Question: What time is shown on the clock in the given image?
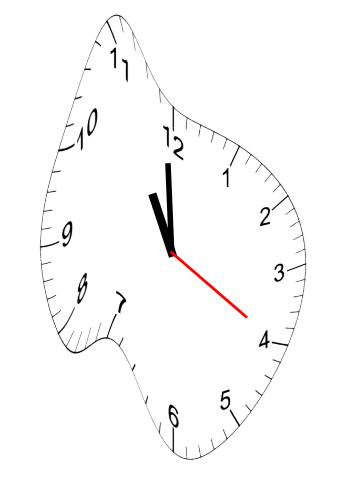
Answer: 10:59:20